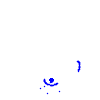
Particle: electron